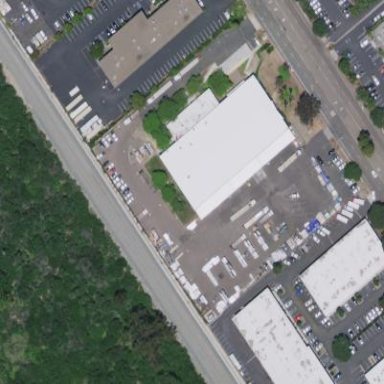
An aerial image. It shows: Industrial building.